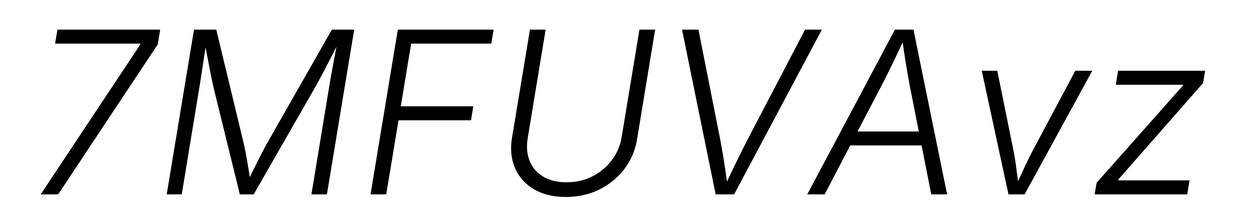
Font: Inter-Italic_Light_Italic